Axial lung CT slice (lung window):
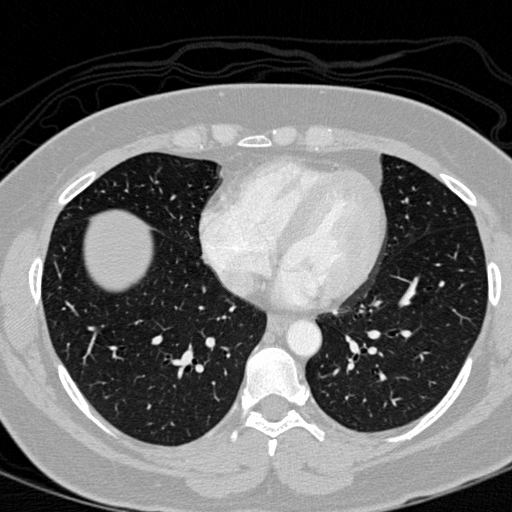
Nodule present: no